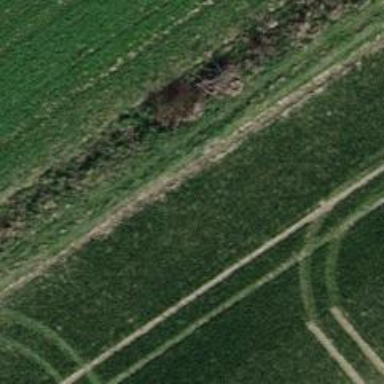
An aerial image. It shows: Grass track with Grade 4 tracktype.